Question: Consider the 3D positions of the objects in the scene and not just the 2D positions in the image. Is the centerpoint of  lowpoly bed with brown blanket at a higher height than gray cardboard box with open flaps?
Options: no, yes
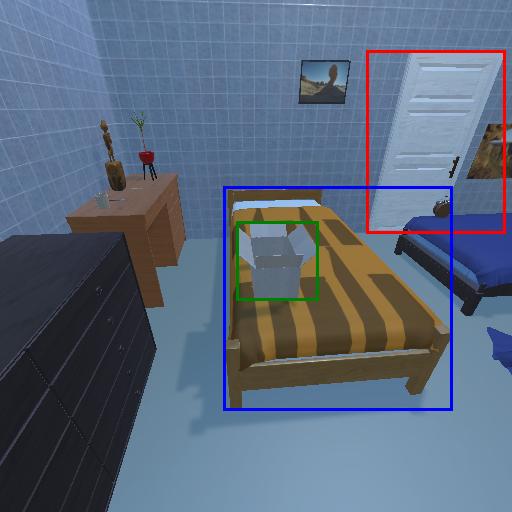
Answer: no